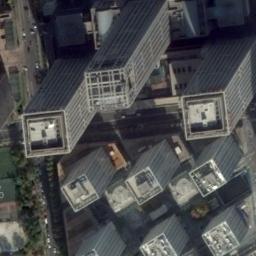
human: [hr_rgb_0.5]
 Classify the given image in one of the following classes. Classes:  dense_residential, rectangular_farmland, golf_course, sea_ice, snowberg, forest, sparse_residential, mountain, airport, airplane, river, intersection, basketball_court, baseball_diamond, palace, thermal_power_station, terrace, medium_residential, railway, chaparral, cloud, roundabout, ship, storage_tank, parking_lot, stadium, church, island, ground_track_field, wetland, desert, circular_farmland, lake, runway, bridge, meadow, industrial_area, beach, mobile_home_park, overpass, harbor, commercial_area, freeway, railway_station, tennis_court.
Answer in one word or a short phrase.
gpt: commercial_area